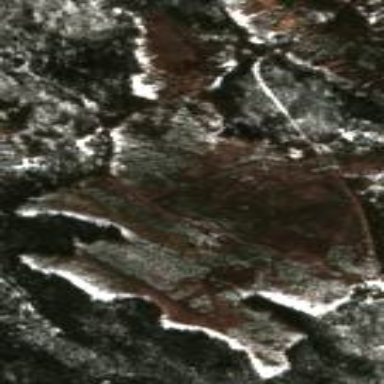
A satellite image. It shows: Logging area.